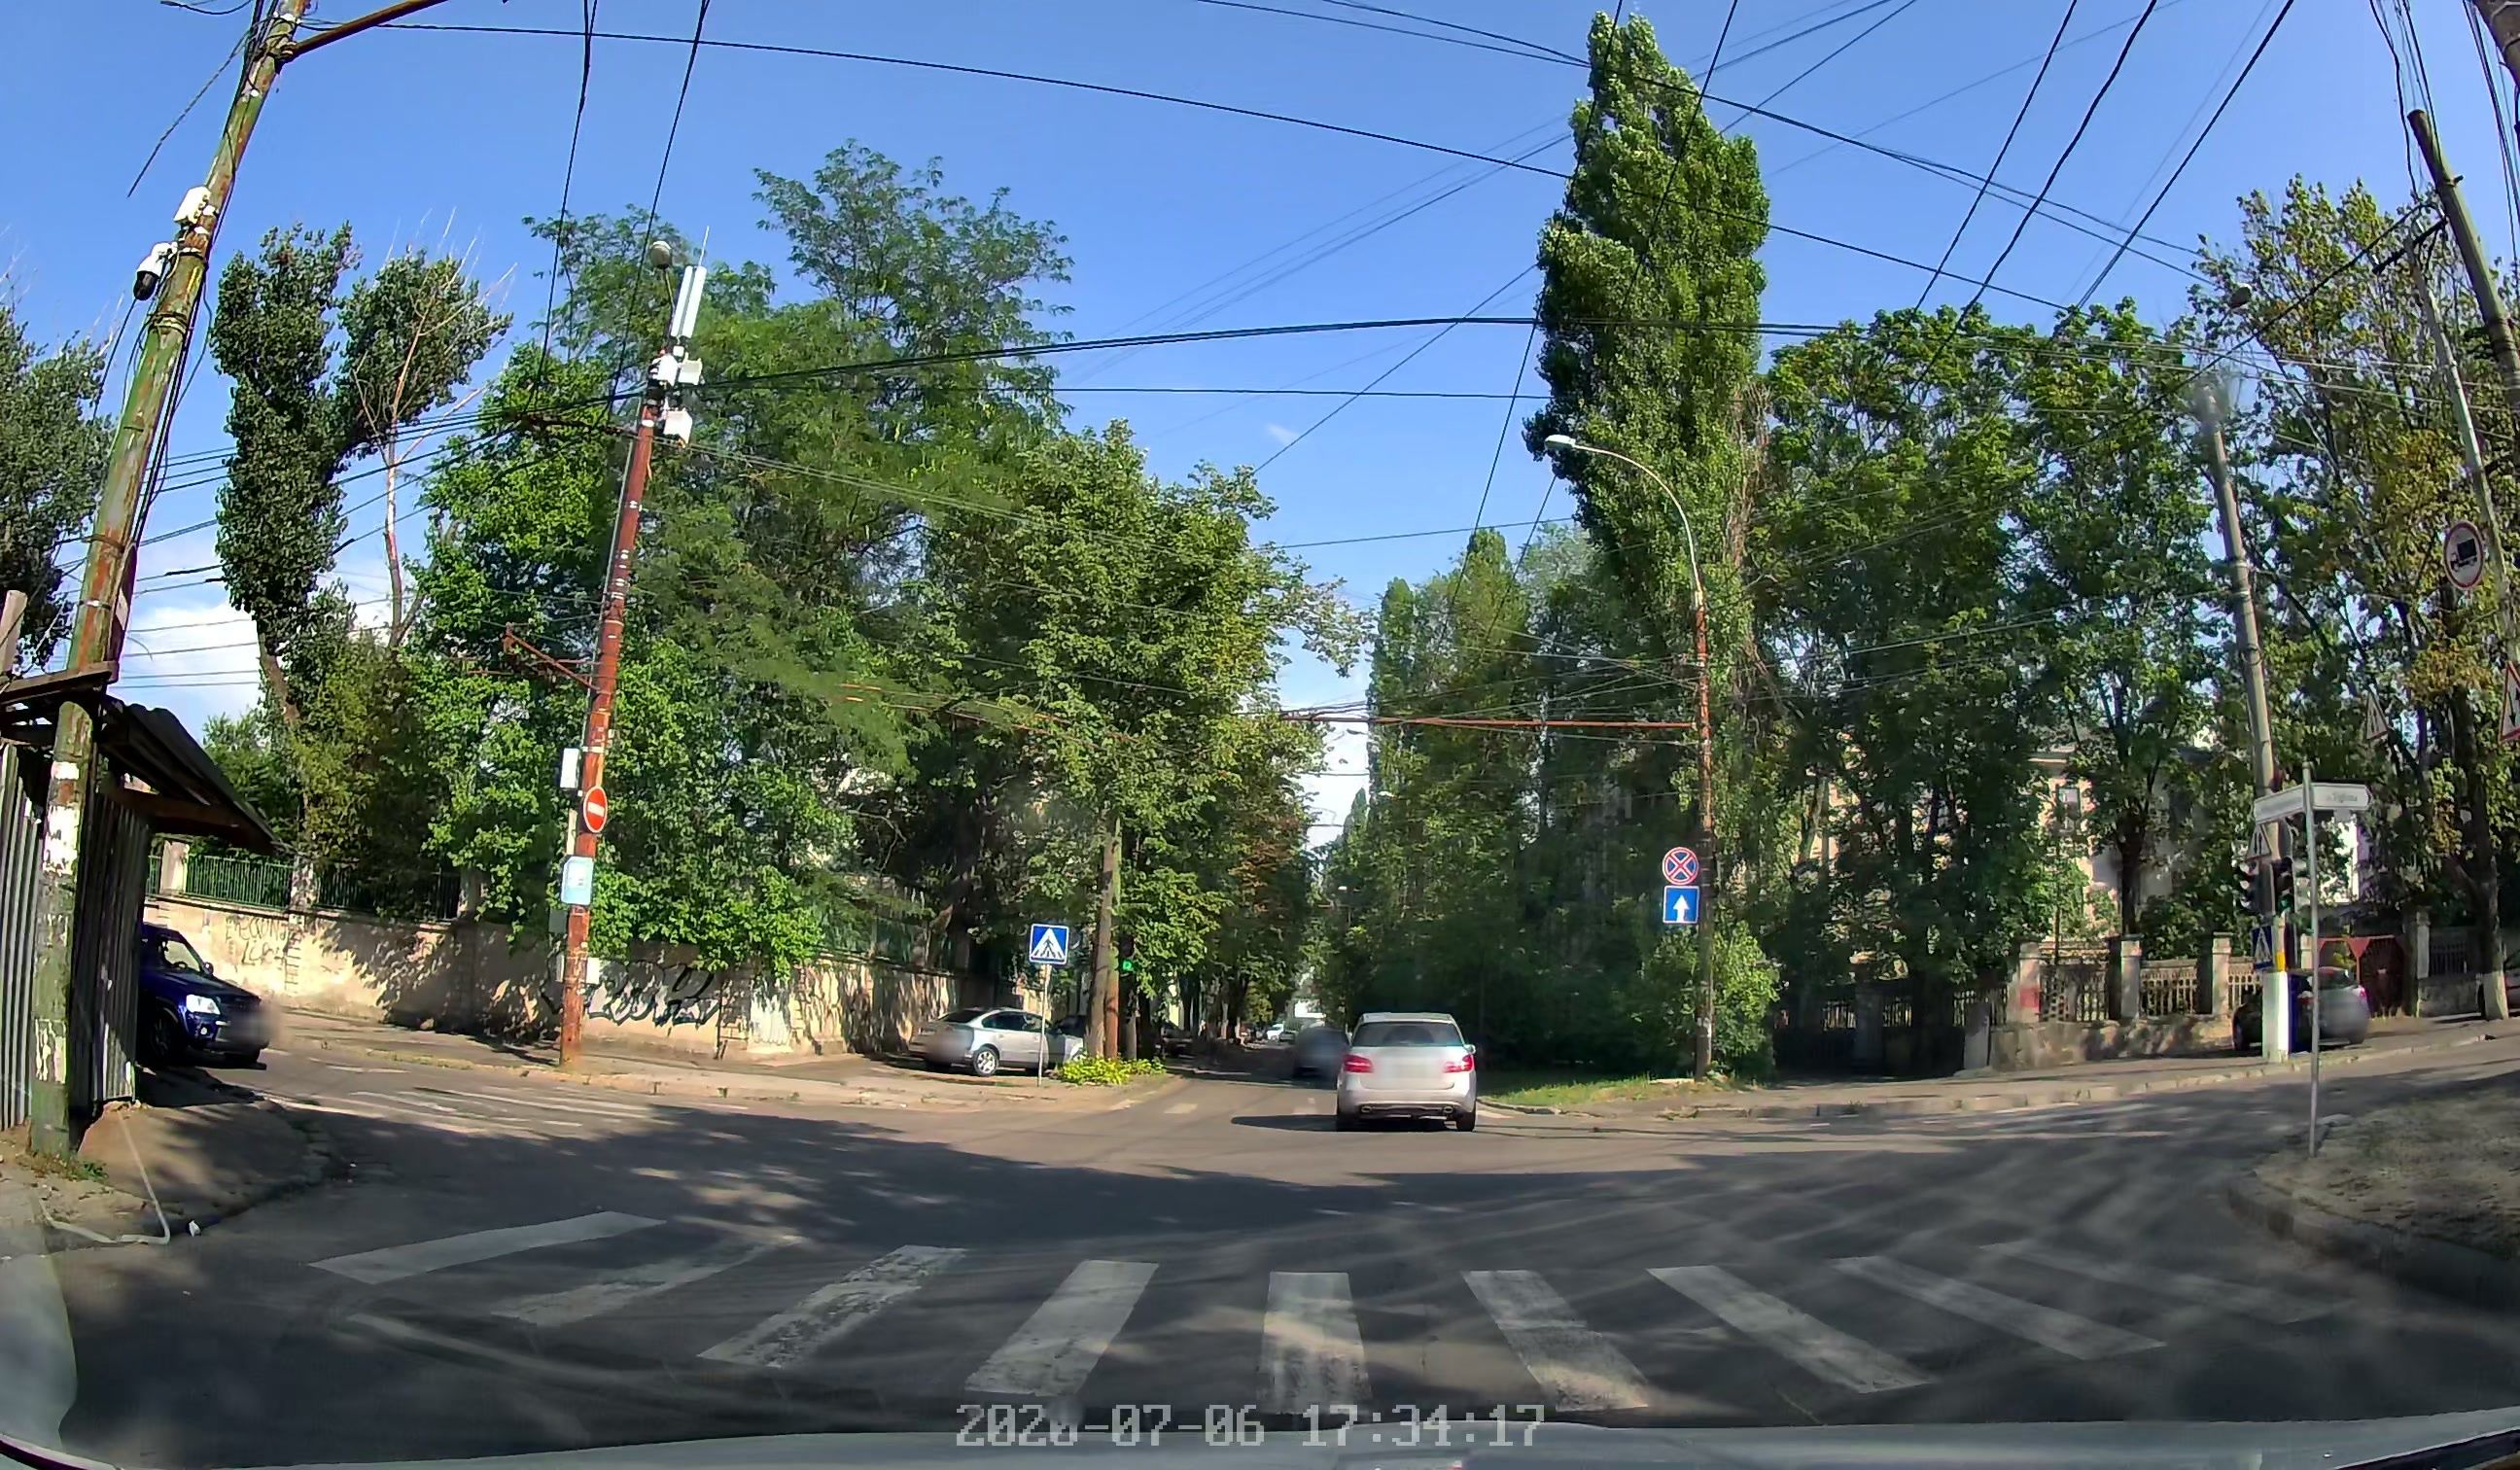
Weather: clear
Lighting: day
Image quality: good
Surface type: driving surface
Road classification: secondary
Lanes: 2
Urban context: urban centre
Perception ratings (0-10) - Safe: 1.2, Lively: 7.88, Beautiful: 7.04, Boring: 3.07, Depressing: 4.48, Wealthy: 1.79